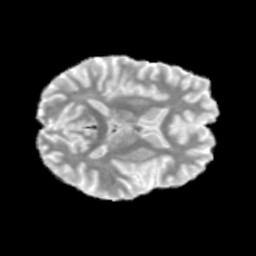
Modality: MD
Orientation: axial
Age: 23
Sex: female
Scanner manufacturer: siemens
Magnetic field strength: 3 T
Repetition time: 3.23 s
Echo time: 0.0892 s